Question: I have got the following class generated from xsd.exe. Thats why i can't just add something like '[XML Attribute("...")]' to the code.
'''
public partial class MethodCheckType {
private WebServiceType[] webServiceField;
/// <remarks/>
[System.Xml.Serialization.XmlElementAttribute("WebService")]
public WebServiceType[] WebService {
get {
return this.webServiceField;
}
set {
this.webServiceField = value;
}
}
}
public partial class WebServiceType {
private string uRLField;
private string parameterField;
private string returnValueField;
private CredentialsType credentialsField;
/// <remarks/>
public string URL {
get {
return this.uRLField;
}
set {
this.uRLField = value;
}
}
/// <remarks/>
public string Parameter {
get {
return this.parameterField;
}
set {
this.parameterField = value;
}
}
/// <remarks/>
public string ReturnValue {
get {
return this.returnValueField;
}
set {
this.returnValueField = value;
}
}
/// <remarks/>
public CredentialsType Credentials {
get {
return this.credentialsField;
}
set {
this.credentialsField = value;
}
}
}
'''
Maybe i have to change my XSD file and then i had to write this in the class code again.
For understanding it better: I want to proof another method (the method "ReadXml" below) to work correct.
'''
/// <summary>
/// Reads an XML File in an array of WebServiceType objects.
/// </summary>
/// <param name="path">The filename to read.</param>
/// <returns>An array of WebServiceType Objects.</returns>
public static WebServiceType[] ReadXml(string path)
{
// Is the path NOT a valic UNC path?
if (!IsValidPath(path))
{
Console.Write(MethodCheck.Properties.Resources.ERR003);
return null;
}
XmlSerializer serializer = new XmlSerializer(typeof(MethodCheckType));
MethodCheckType output = null;
StringReader reader = null;
try
{
reader = new StringReader(path);
output = (MethodCheckType)serializer.Deserialize(reader);
}
catch (Exception)
{
throw;
}
finally
{
reader.Dispose();
}
return output.WebService;
}
'''
To check the ReadXml method i have to write a method (for unti tests) which takes as params an array of WebServiceType objects an returns a string. I have no idea how to write this method. Below is a sample string:

This text seems to be hard to understand. I will try to formulate it in a clearer way:
I already have got the ReadXml method. To proof whether it works correct or not i coded a test method:
'''
/// <summary>
///A test for ReadXml
///</summary>
[TestMethod()]
public void ReadXmlTest2()
{
string path = @"C:\Users\pp-admin\Documents\Visual Studio 2010\Methodenpruefung der Webservices\Methodenpruefung\Methodenpruefung\BeispielXmlDatei.xml";
string expected = testXMLFile;
string actual;
WebServiceType[] xmlSerialized = WebserviceReader.ReadXml(path);
// Deserialisieren des XML Objekts um einen String zu bekommen
actual = WebServiceType.SerializeToXml(xmlSerialized);
Assert.AreEqual(expected, actual);
Assert.Inconclusive("Verify the correctness of this test method.");
}
'''
The method SerializeToXml has to take an array of WebServiceType objects, but it should return a complete XML string like its shown in the sample.
'''
/// <summary>
/// This method deserializes an arrayof WebServiceType objects into a XML string.
/// </summary>
/// <param name="services">The WebServiceType object to deserialize.</param>
/// <returns>A XML string.</returns>
public static string SerializeToXml(WebServiceType[] services)
{
XmlSerializer serializer = new XmlSerializer(typeof(MethodCheckType));
MemoryStream ms = null;
StreamReader reader = null;
StringBuilder builder = new StringBuilder();
try
{
ms = new MemoryStream();
reader = new StreamReader(ms);
Object t = (Object)serializer.Deserialize(reader);
}
finally
{
reader.Dispose();
ms.Dispose();
}
return null;
}
'''
Maybe on my side is some confusion what "serialization" and "deserialization" means, sorry about that. But i hope now it is a bit clearer what i exactly mean.
First thanks to the answers below. The SerializeToXml Method seems to work now.
There is another problem: With the following code i get an error:
'''
[XmlElement(ElementName = "MethodCheck")]
public partial class MethodCheckType { }
'''
The error message is:
> Attribute 'XmlElement' is not valid on this declaration type. Its only valid on 'property, indexer, field, param, return' declarations.
Could there be another using declaration i have to add? Or why this does not work?
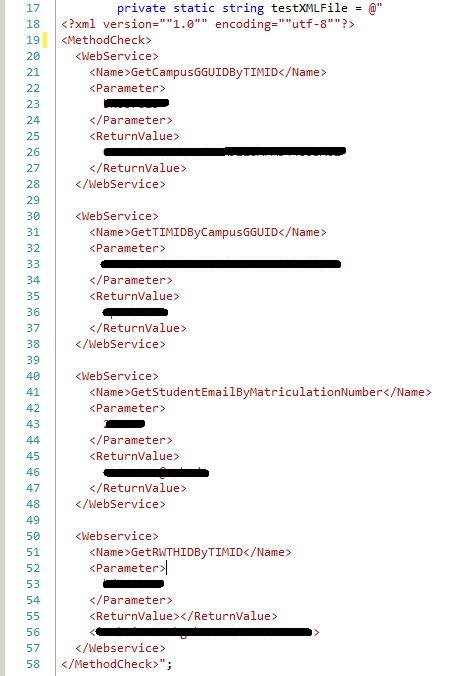
Answer: Yes, you need to (turn objects into some representation that can be stored, like a string), not (turn a string or some other representation into objects in memory).
The <URL> already gives you most of what you need.
'''
public static string SerializeToXml(WebServiceType[] webServices)
{
// Make a MethodCheck object to hold the services.
// This ensures that you get a top-level <MethodCheck> tag in the XML.
MethodCheckType container = new MethodCheckType();
container.WebService = webServices;
using (var writer = new StringWriter())
{
var serializer = new XmlSerializer(typeof(MethodCheckType));
// Note that you're serializing, not deserializing.
serializer.Serialize(writer, container);
writer.Flush();
return writer.ToString();
}
}
'''
---
However, there are two things to be careful of here:
-
'''
<a><b>Text</b></a>
<a>
<b>Text</b>
</a>
'''
- '<MethodCheck>''<WebService>''MethodCheckType''WebServiceType''[XmlElement]'
'''
[XmlElement(ElementName = "WebService")]
partial class WebServiceType
{
}
// And the same for MethodCheckType.
'''